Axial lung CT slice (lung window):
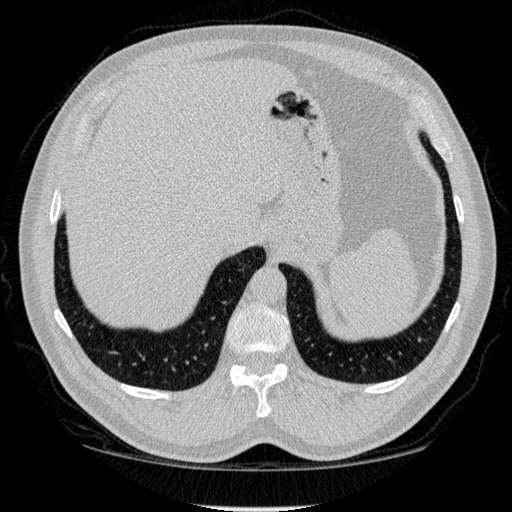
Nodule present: no